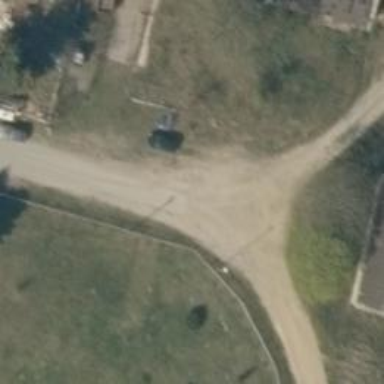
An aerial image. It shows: Well-maintained track road with grade 1 tracktype.